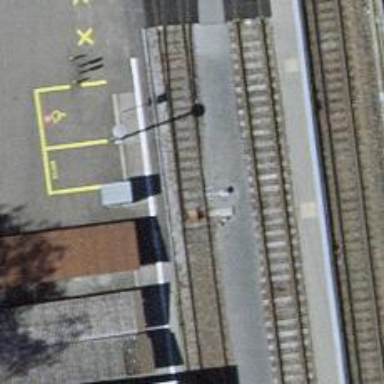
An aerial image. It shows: Railway switch.